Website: crate-barrel
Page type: billing-address
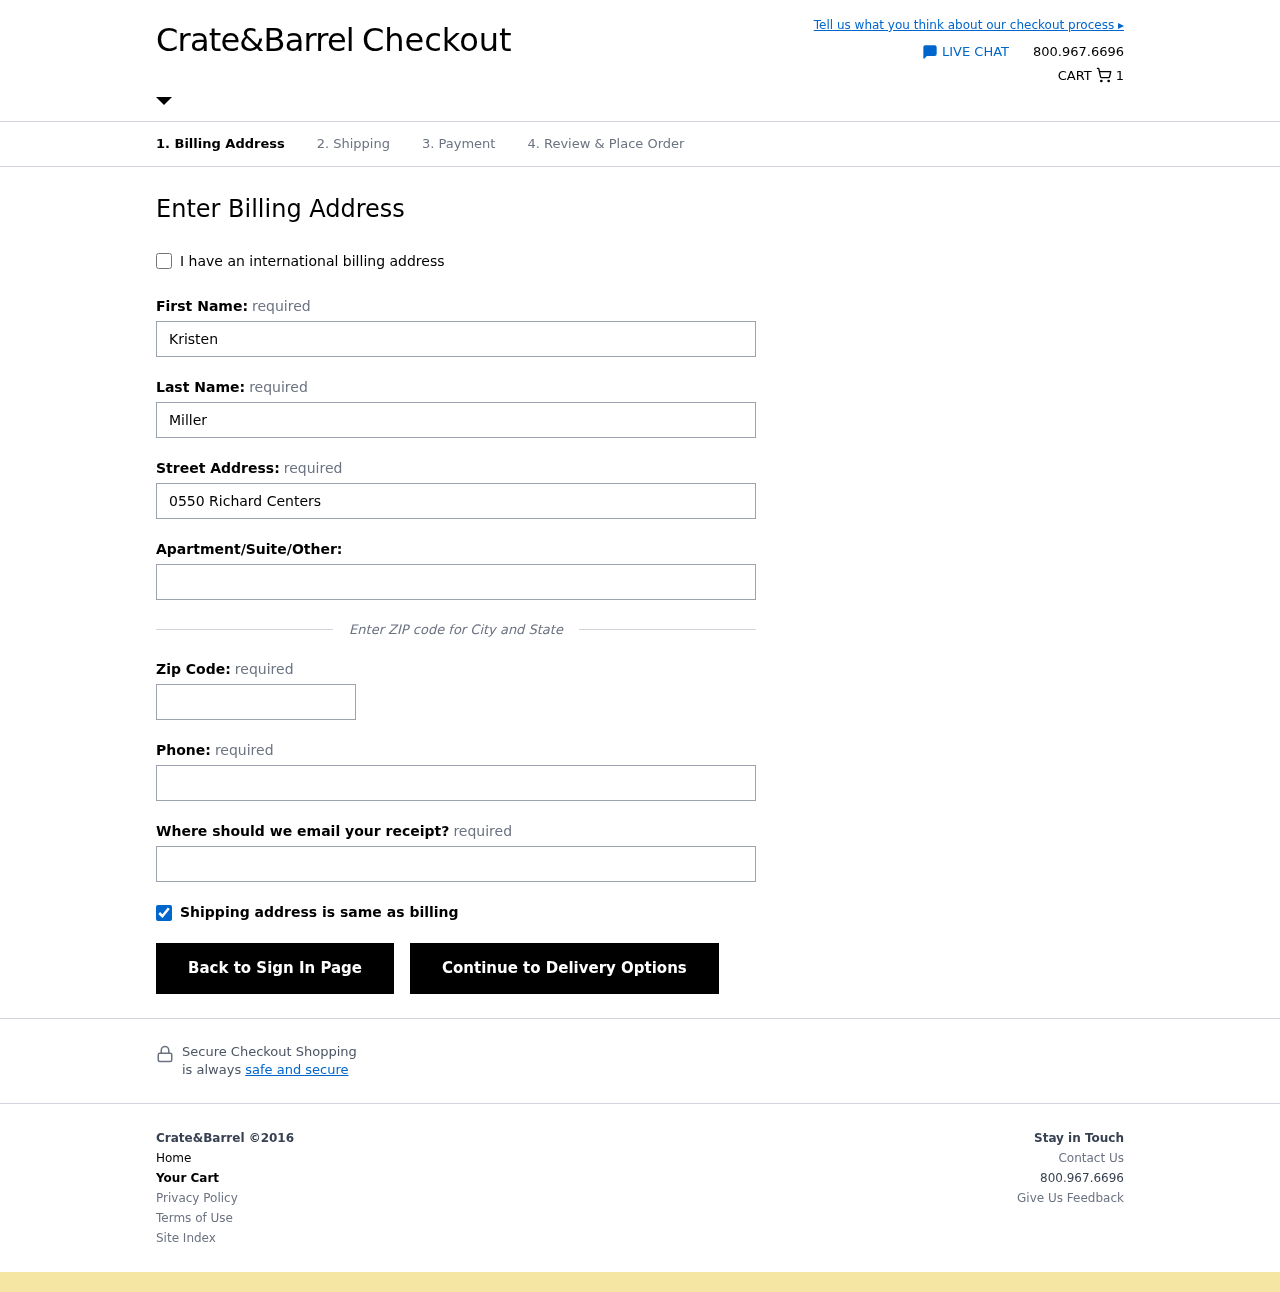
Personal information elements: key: PII_EMAIL
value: kristen.miller@yahoo.com
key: PII_FIRSTNAME
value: Kristen
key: PII_LASTNAME
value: Miller
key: PII_PHONE
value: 9939766218
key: PII_POSTCODE
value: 13508
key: PII_STREET
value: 0550 Richard Centers
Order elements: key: ORDER_NUM_ITEMS
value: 1